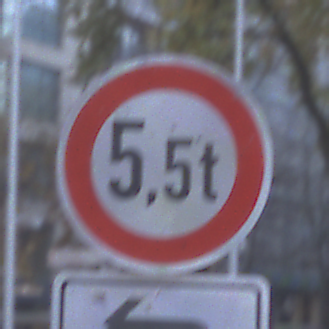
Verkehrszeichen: TatsaechlicheMasse
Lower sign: RichtungsangabeDurchPfeile2
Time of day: SunriseSunset
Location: Outdoor (Urban)
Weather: PartlyCloudy
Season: NotSpecified
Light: Natural